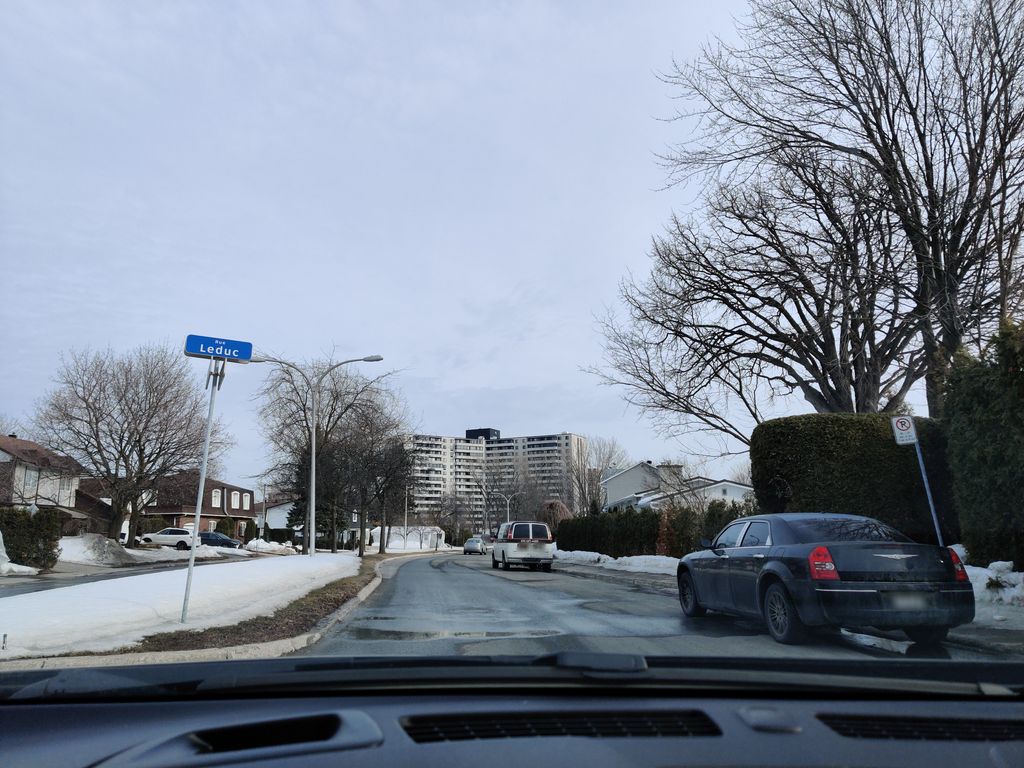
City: montreal